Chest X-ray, AP view. Patient: 19 years old, sex M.
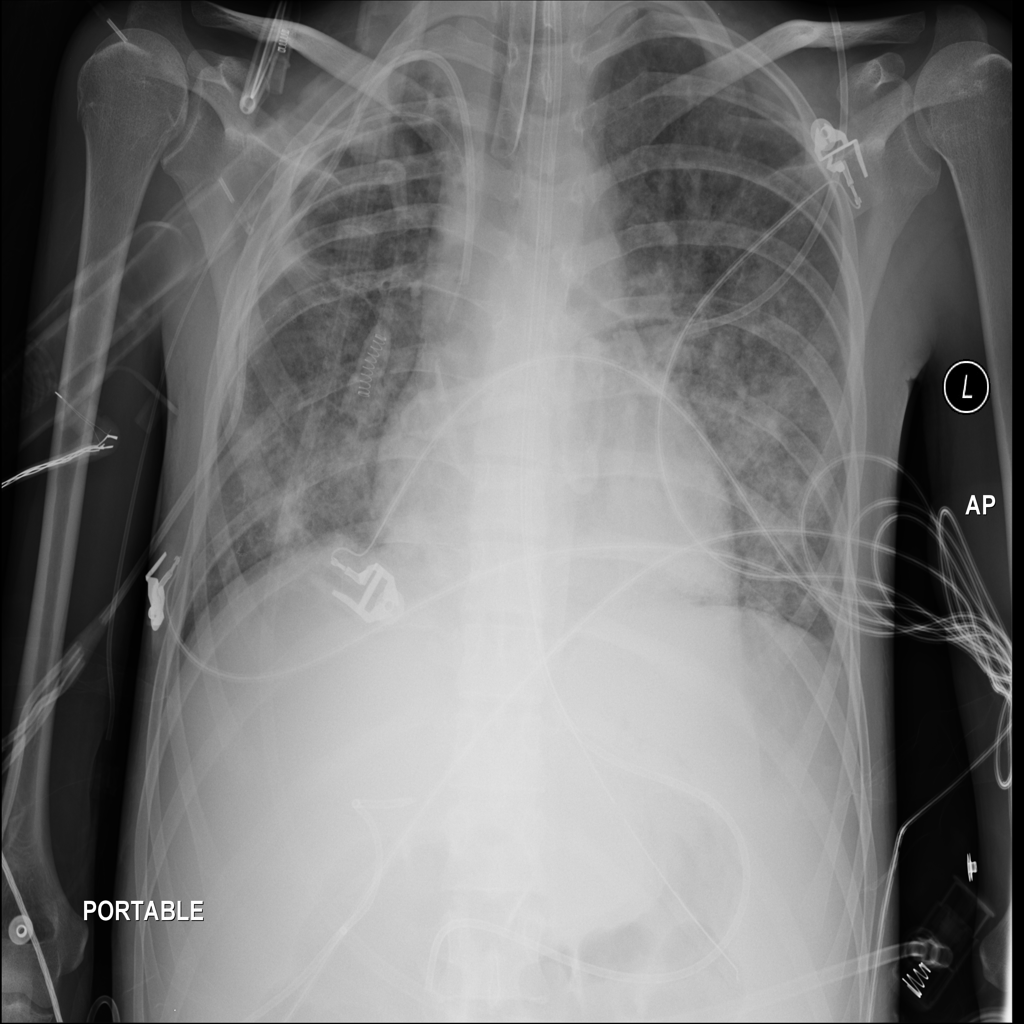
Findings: No Finding